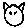
Label: cat